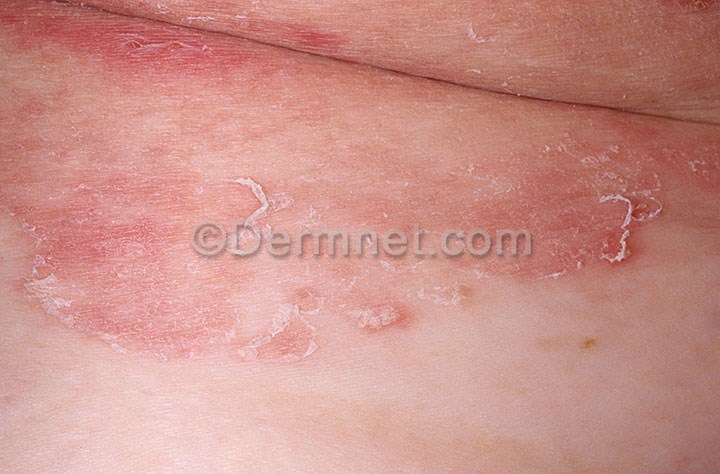
Disease: Tinea Ringworm Candidiasis and other Fungal Infections